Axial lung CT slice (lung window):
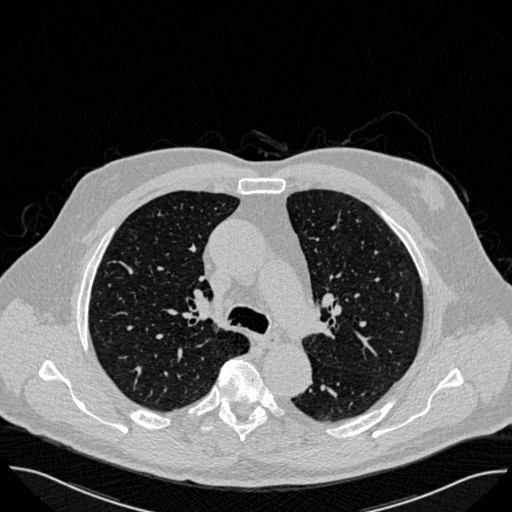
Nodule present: no